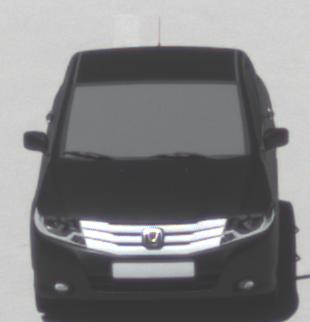
Make: Honda
Model: City
Detailed model: Gen. 6
Model produced from: 2008
Model produced until: 2013
Doors: 4
Color: black
Road condition: dry road
Daytime: midday
Contrast: high contrast